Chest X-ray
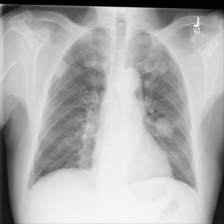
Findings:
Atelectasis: negative
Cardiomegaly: negative
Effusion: negative
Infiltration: negative
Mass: positive
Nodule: negative
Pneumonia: negative
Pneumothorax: negative
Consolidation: negative
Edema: negative
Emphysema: negative
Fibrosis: negative
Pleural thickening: negative
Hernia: negative